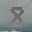
Label: 8